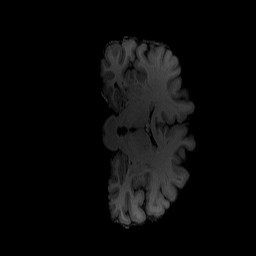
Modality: T1w
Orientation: coronal
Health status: healthy